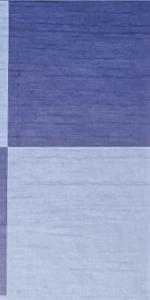
Label: Empty